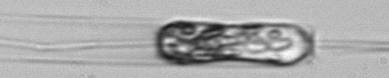
Label: Ditylum_brightwellii